Interaction volume radius: 5 \u00c5
Interaction volume height: 30 \u00c5
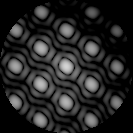
Disorder parameter: 0.009566